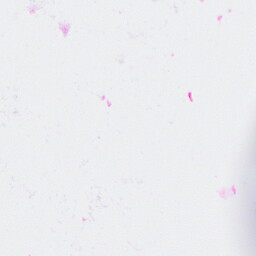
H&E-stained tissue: Breast